Question: I want to make nested categories.. Like;
'''
Category 1
Sub Category 1.1
Sub Category 1.1.1
..
Sub Category 1.1.1.1.1.1.1.1
Category 2
Sub Category 2.1
Sub Category 2.2
Sub Categry 2.2.1
Category 3
'''
My database shcema;

My ViewModel;
'''
public class CategoriesViewModel
{
public CategoriesViewModel()
{
AltGroup = new List<CategoriesViewModel>();
}
public int CategoryID { get; set; }
public string CategoryName { get; set; }
public List<CategoriesViewModel> SubCategories{ get; set; }
}
'''
My function;
'''
private List<CategoriesViewModel> GenerateSub(List<Categories> categories)
{
List<CategoriesViewModel> categories= new List<CategoriesViewModel>();
foreach (var child in categories)
{
var subCategories = GenerateChildren(child.Categories1.ToList());
subCategories.Add(new CategoriesViewModel{ CategoryName = child.RoleGroupAdi, SubCategories= subCategories });
}
return subCategories;
}
'''
My controller file;
'''
private DbEntities db = new DbEntities();
public ActionResult KullaniciYetkiGuncelle(int id = 0)
{
ViewModel vm = new ViewModdel();
vm.categories = GenerateSub(db.Categories.ToList());
return View(vm);
}
'''
My view (I have to change it I know);
'''
@foreach (var item in Model.categories)
{
@item.CategoryName
<br />
foreach (var item2 in item.SubCategories)
{
@item2.CategoryName
<br />
foreach (var item3 in item2.SubCategories)
{
@item3.CategoryName
<br />
}
}
}
'''
And result; FALSE LISTING
'''
Sub Category 1.1
Category 1
Sub Category 1.1
Sub Category 1.2
Sub Category 1.2.1
Sub Category 1.2.2
Sub Category 1.2.3
Sub Category 1.2
Sub Category 1.2.1
Sub Category 1.2.2
Sub Category 1.2.3
Sub Category 1.2.1
Sub Category 1.2.2
Sub Category 1.2.3
'''
But it must be; TRUE LISTING
'''
Category 1
Sub Category 1.1
Sub Category 1.2
Sub Category 1.2.1
Sub Category 1.2.2
Sub Category 1.2.3
'''
I make mistake but I cant find and I don't have any idea about View.
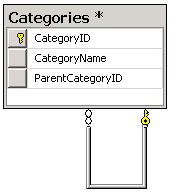
Answer: I found the solution myself:
When I add '.Where(x => x.ParentCategoryID == null)', it returns the right list.
According to that, the controller becomes:
'''
private DbEntities db = new DbEntities();
public ActionResult KullaniciYetkiGuncelle(int id = 0)
{
var vm = new ViewModdel();
vm.categories = GenerateSub(db.Categories.Where(x=>x.ParentCategoryID == null).ToList());
return View(vm);
}
'''
For View;
Check the <URL>..